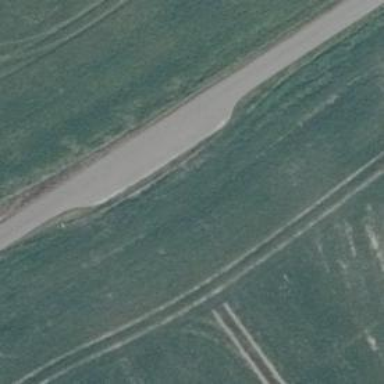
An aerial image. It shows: Passing place on the road.